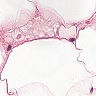
Metastatic tissue present: no